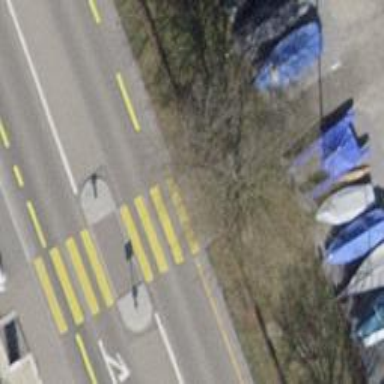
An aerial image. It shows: Kerb barrier.